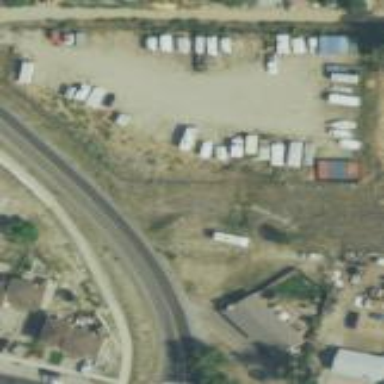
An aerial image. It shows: Boat storage area.